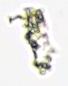
Label: Detritus